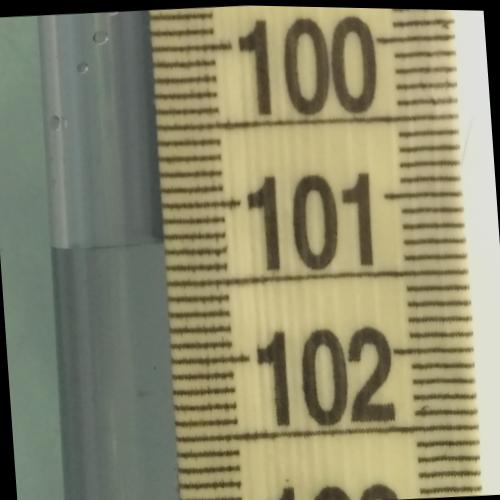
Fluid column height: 101.2 cm